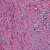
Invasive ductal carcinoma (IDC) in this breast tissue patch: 0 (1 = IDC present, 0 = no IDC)